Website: crate-barrel
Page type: billing-address
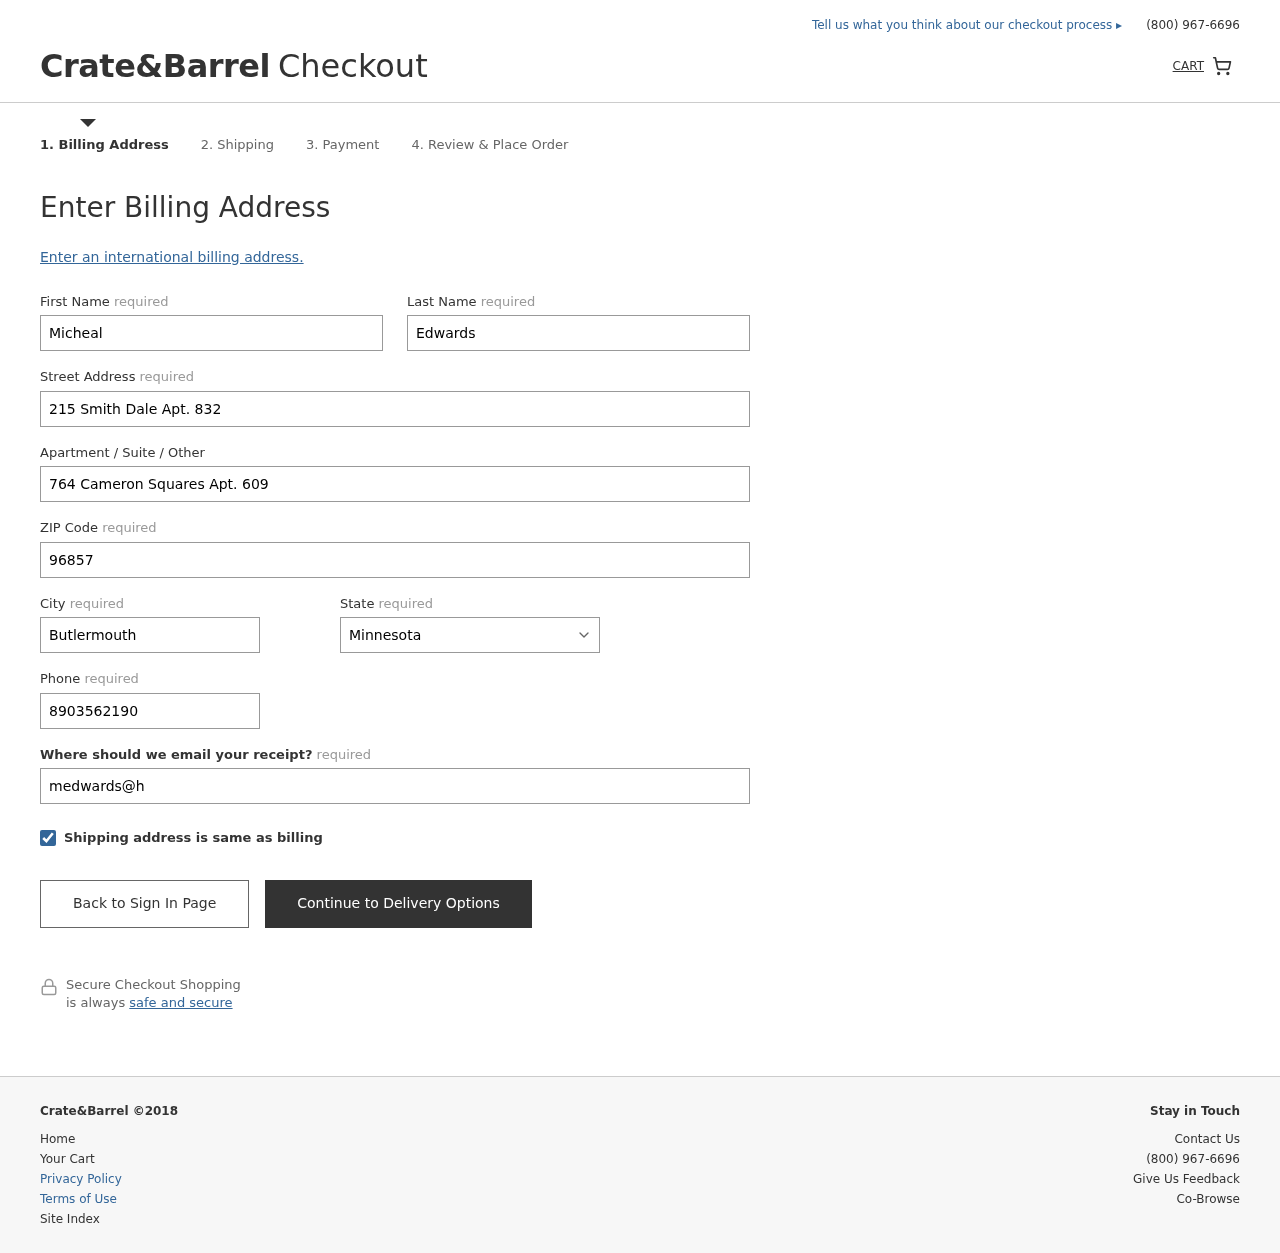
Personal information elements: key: PII_STATE
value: Minnesota
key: PII_FIRSTNAME
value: Micheal
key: PII_LASTNAME
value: Edwards
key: PII_STREET
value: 215 Smith Dale Apt. 832
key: PII_STREET2
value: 764 Cameron Squares Apt. 609
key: PII_POSTCODE
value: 96857
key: PII_CITY
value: Butlermouth
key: PII_PHONE
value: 8903562190
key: PII_EMAIL
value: medwards@hotmail.com